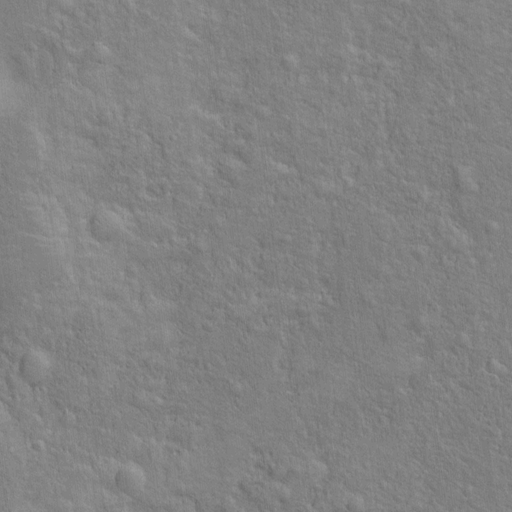
Objects detected: cone